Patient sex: F
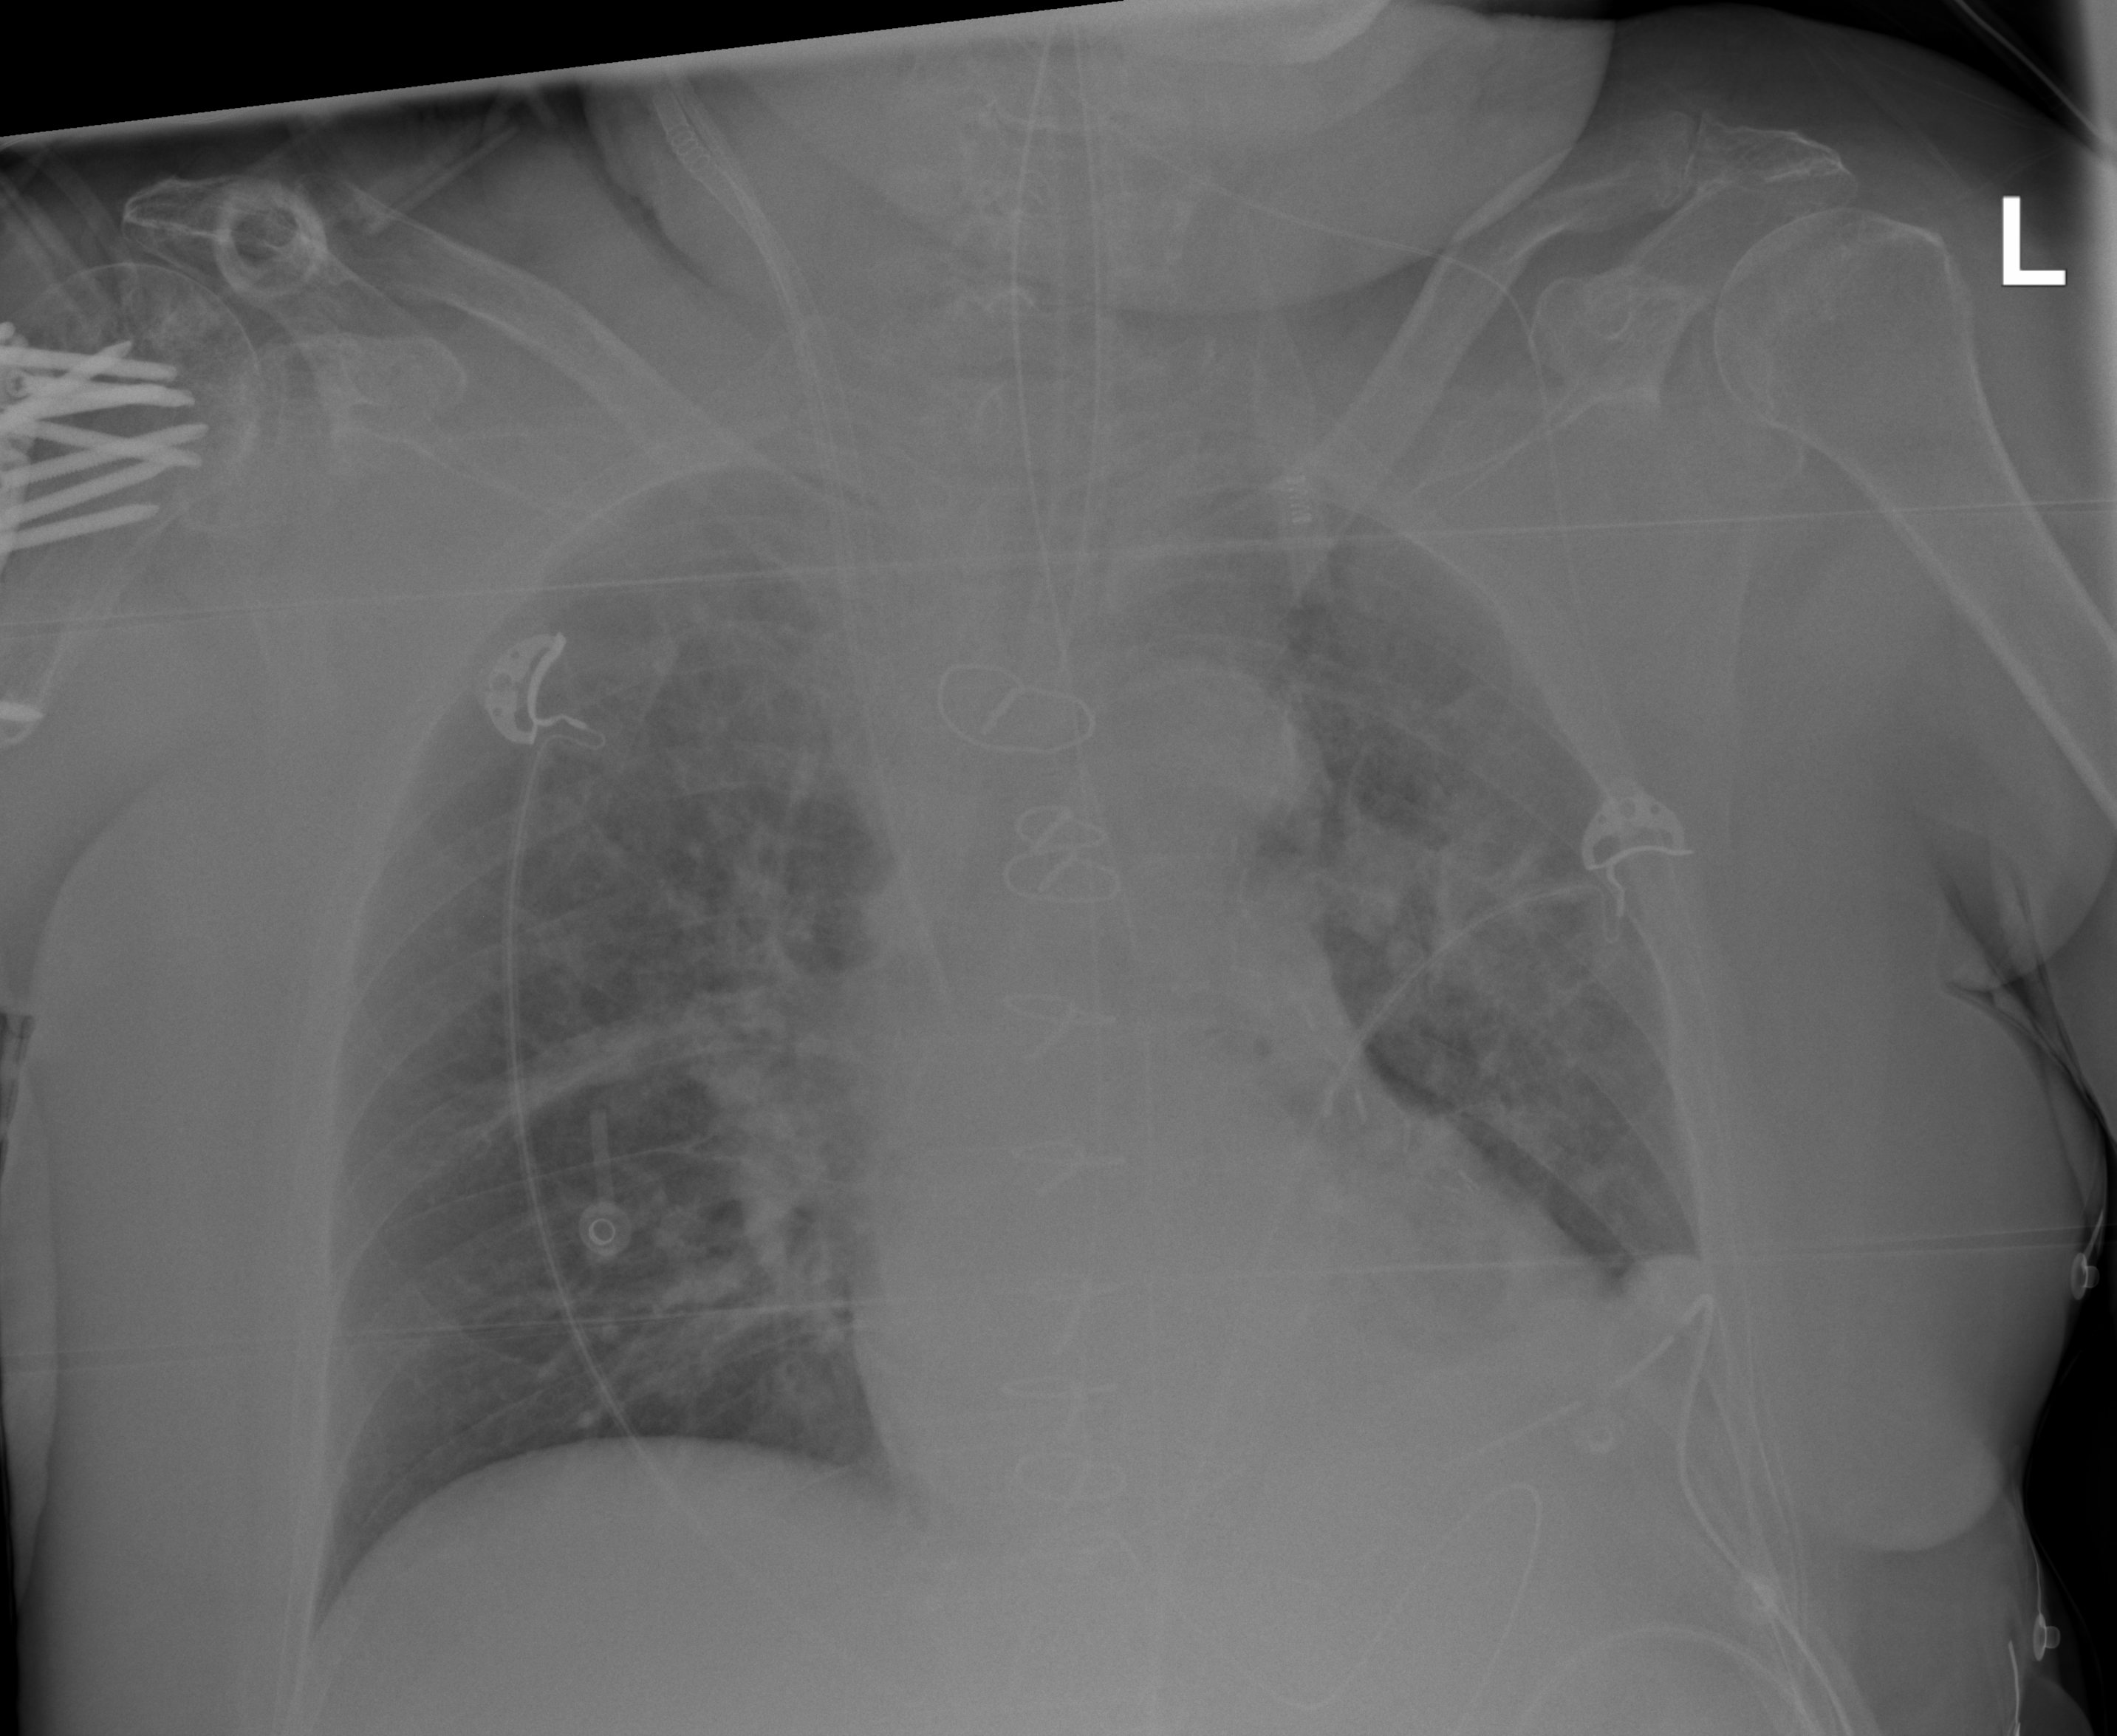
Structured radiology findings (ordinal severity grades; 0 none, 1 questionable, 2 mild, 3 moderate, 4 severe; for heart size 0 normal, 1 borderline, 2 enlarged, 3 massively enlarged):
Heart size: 0
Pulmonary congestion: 2
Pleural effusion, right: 0
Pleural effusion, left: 0
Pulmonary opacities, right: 0
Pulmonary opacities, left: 0
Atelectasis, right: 0
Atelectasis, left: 0